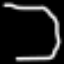
Label: octagon